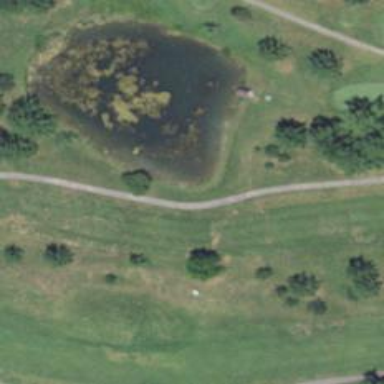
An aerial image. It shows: View of golf hole.